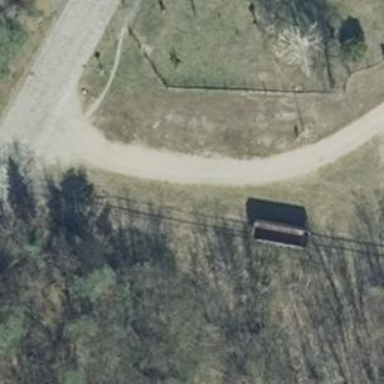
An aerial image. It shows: Abandoned railway.